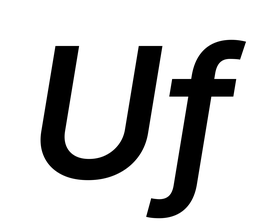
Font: Inter-Italic_SemiBold_Italic